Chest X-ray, PA view. Patient: 16 years old, sex M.
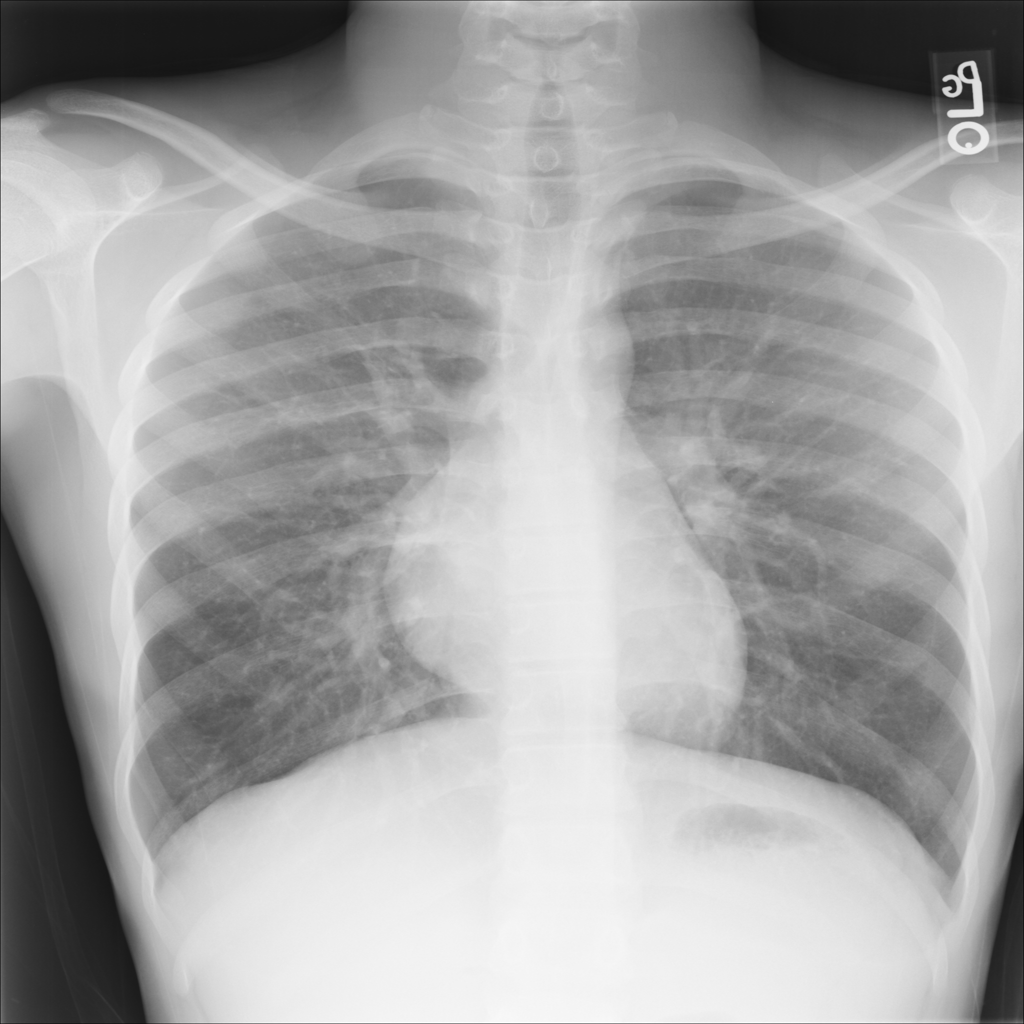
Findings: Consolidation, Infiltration